Breast ultrasound image
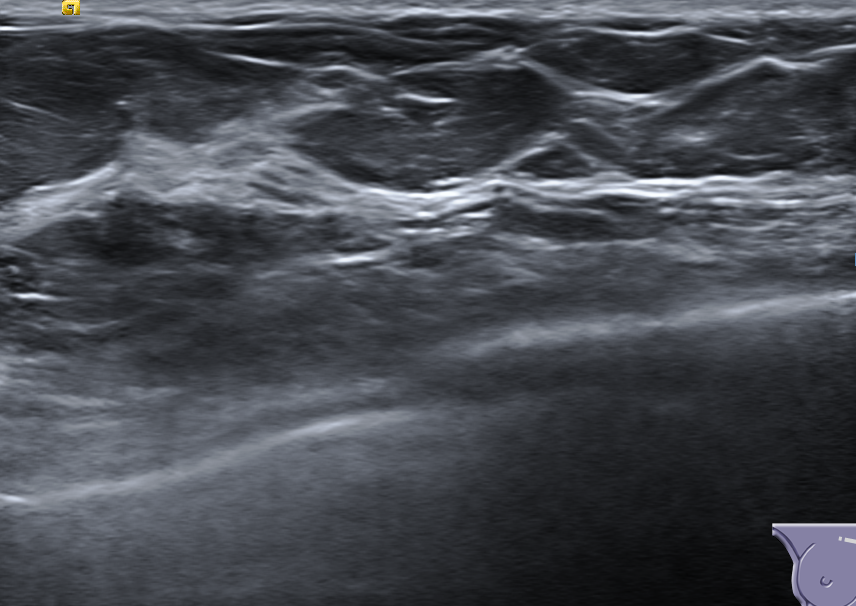
Diagnosis: normal